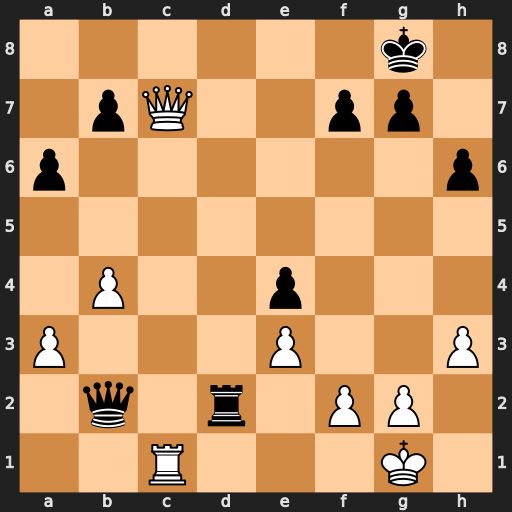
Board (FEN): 6k1/1pQ2pp1/p6p/8/1P2p3/P3P2P/1q1r1PP1/2R3K1
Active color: w
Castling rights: -
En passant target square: -
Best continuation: Qc8+ Kh7 Qf5+ g6 Qxf7+